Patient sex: M
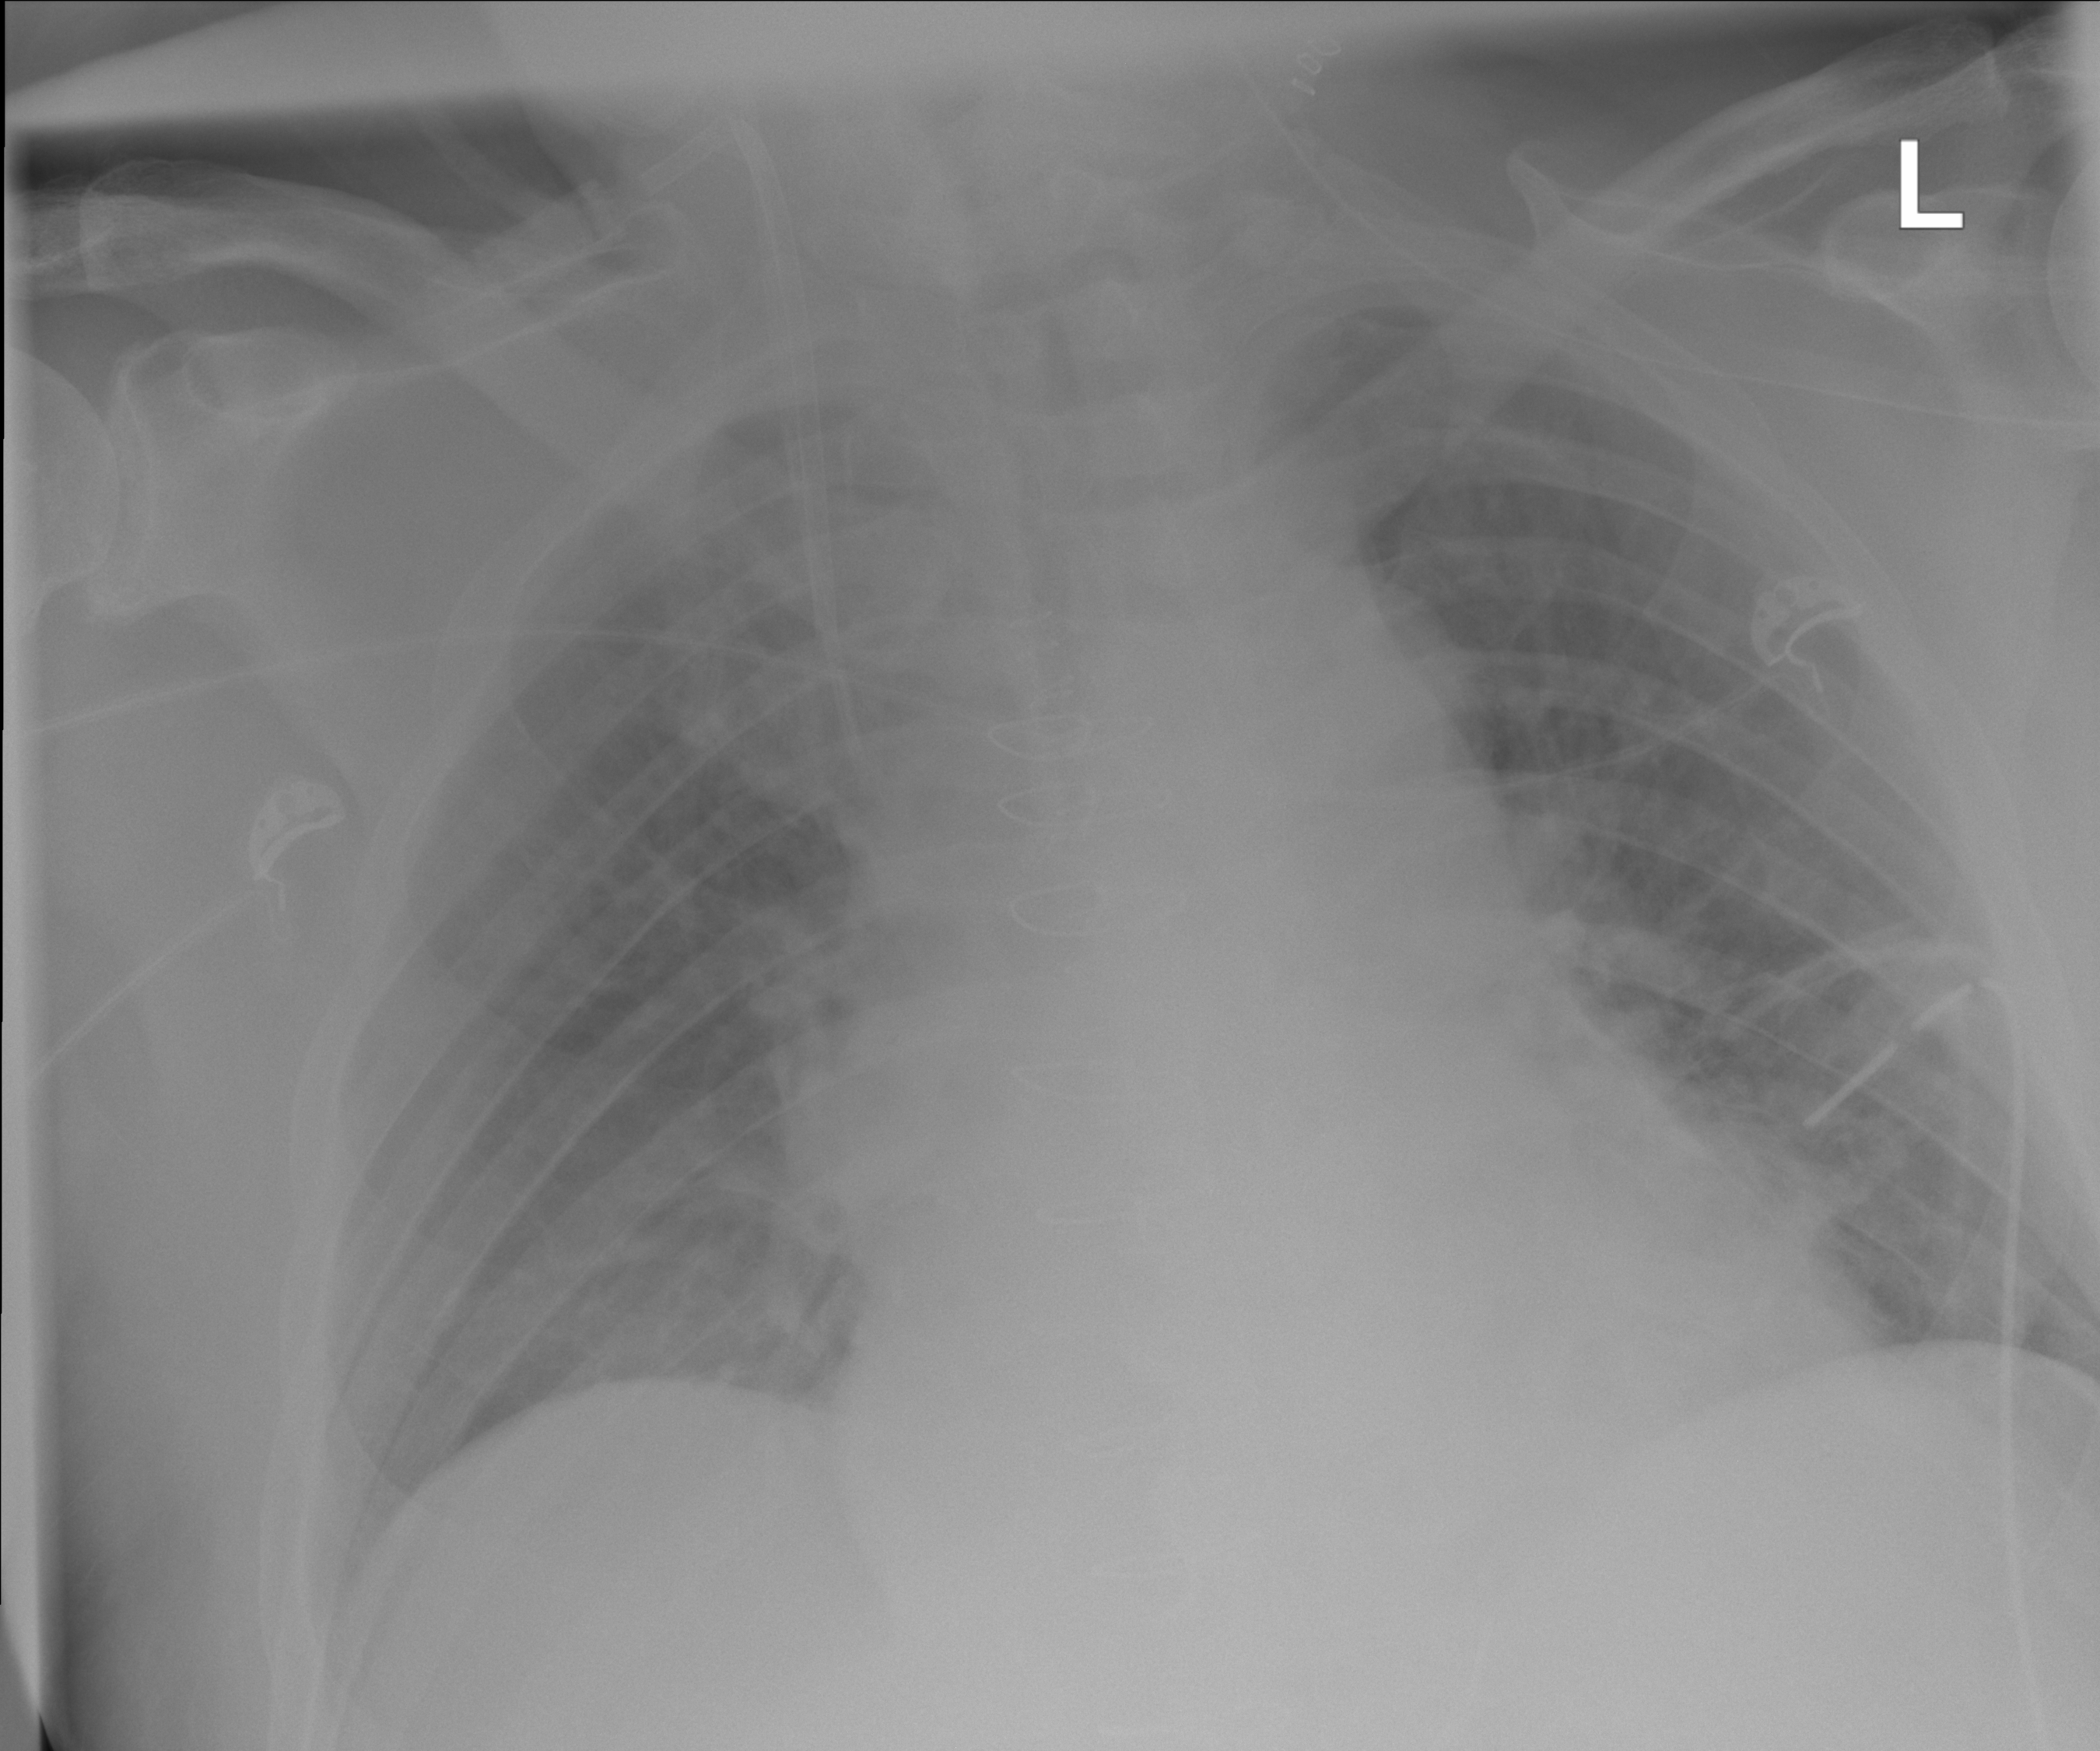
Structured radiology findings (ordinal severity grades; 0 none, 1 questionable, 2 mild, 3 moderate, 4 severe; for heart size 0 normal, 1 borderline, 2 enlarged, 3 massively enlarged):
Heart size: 2
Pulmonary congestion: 2
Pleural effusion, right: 0
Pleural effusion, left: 0
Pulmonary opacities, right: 0
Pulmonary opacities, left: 0
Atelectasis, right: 2
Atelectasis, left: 2